Interaction volume radius: 5 \u00c5
Interaction volume height: 10 \u00c5
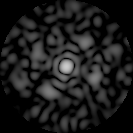
Disorder parameter: 0.7634